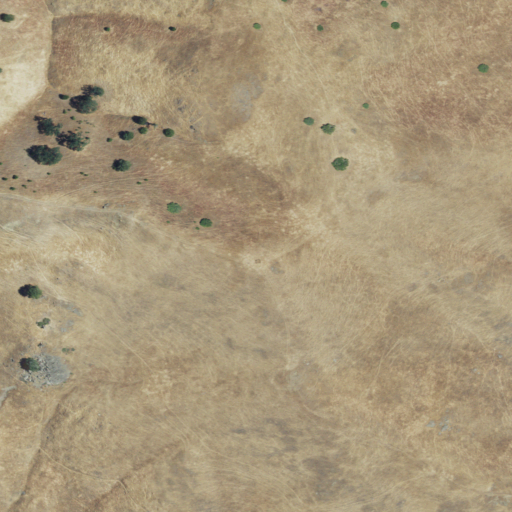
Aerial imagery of mountain in California named Bald Mountain containing only grassland